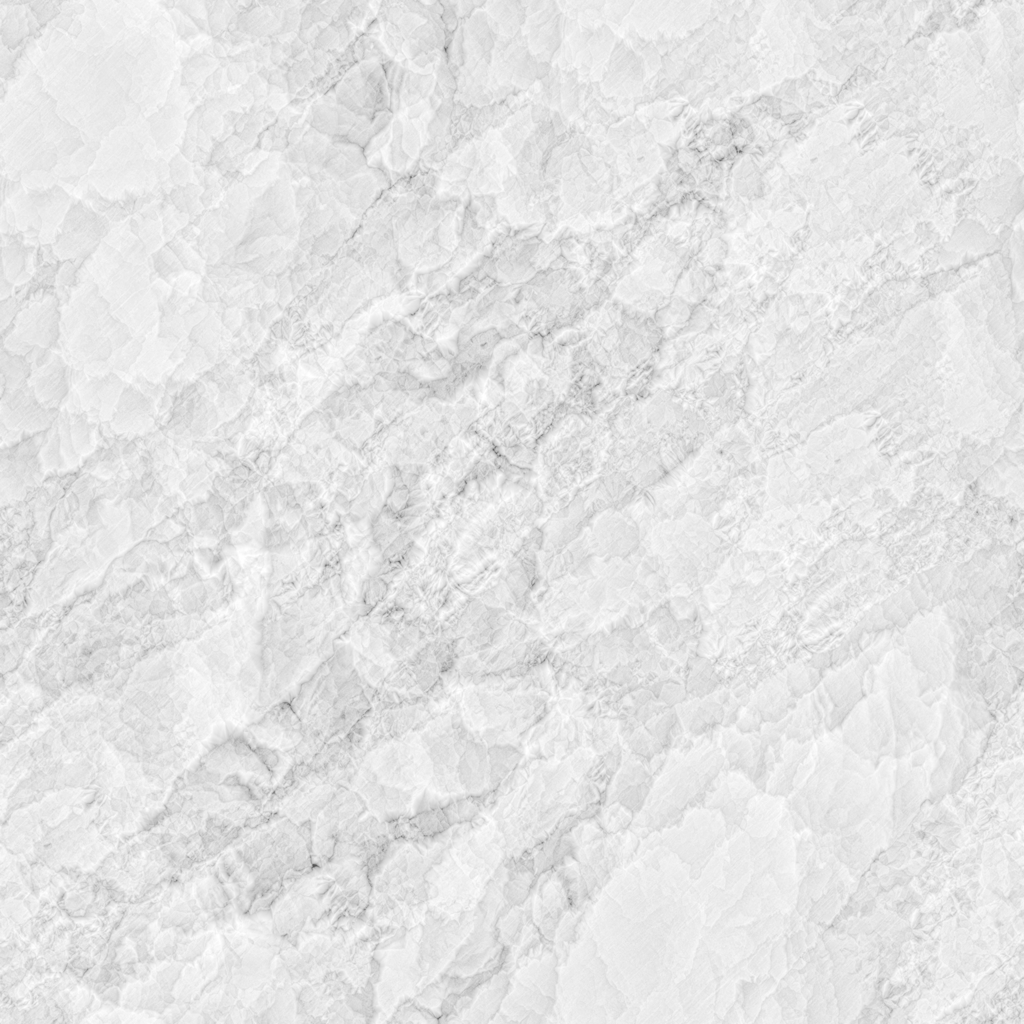
Texture map type: AmbientOcclusion